Chest X-ray:
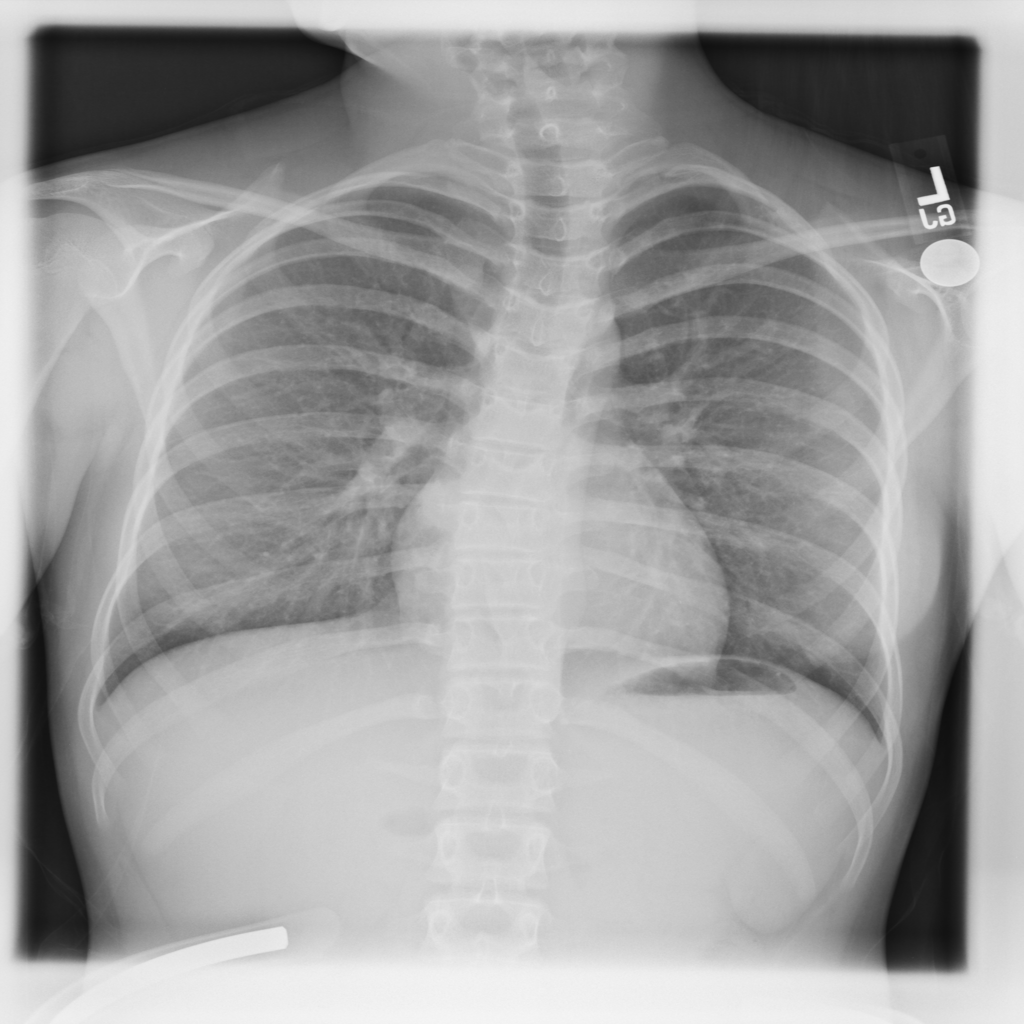
No abnormal finding: yes